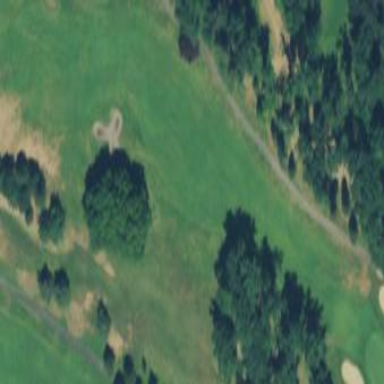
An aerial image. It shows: Scenic golf fairway.